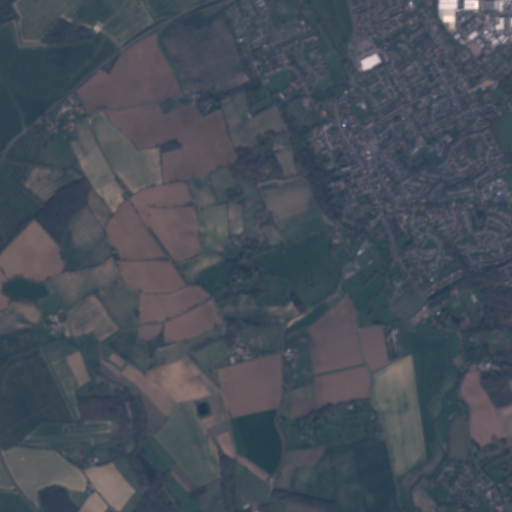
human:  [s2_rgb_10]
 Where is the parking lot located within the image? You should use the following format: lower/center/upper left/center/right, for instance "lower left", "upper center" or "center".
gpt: The parking lot is located in the upper right of the image.
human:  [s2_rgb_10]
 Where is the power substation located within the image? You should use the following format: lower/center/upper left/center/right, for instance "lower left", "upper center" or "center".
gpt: The power substation is located in the upper right of the image.
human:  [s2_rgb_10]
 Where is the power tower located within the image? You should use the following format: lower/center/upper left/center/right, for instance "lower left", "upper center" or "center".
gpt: The power tower is located in the lower right of the image.
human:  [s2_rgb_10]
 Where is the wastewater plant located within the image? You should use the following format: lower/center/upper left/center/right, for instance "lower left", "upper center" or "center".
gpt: The wastewater plant is located in the lower right of the image.
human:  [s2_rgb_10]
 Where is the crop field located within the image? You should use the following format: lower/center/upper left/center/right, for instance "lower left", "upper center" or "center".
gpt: There is no crop field in the image.